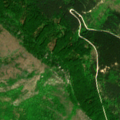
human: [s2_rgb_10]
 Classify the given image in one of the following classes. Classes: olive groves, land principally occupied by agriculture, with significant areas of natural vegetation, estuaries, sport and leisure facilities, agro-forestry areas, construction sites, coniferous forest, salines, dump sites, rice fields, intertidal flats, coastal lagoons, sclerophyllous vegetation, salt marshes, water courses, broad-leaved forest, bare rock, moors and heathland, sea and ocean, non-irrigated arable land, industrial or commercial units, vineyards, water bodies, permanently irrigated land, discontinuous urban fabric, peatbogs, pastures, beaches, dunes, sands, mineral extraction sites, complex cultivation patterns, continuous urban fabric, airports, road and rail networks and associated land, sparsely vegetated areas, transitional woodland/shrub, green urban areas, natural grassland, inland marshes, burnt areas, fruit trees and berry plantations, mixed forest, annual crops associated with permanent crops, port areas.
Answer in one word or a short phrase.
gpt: pastures, complex cultivation patterns, broad-leaved forest, coniferous forest, natural grassland, transitional woodland/shrub